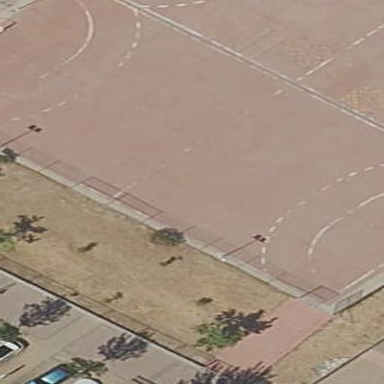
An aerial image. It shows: Futsal pitch for leisure.